Question: Im trying to get my bar chart to display the a simple series of data.
Its displaying the data correctly however it is filling up the grid with zero values of data that does exist between the range.
See the image.
'''
$.plot($('#somediv'), result, {
lines: {
show: false
},
bars: {
barWidth: 12,
horizontal: false,
align: "center",
show: true,
zero:false,
fill:true,
fillColor:'#fefefe',
},
points: {
show: false,
symbol: "circle",
fill: false
},
grid: {
hoverable: true,
backgroundColor: '#fefefe',
borderColor: '#eee',
borderWidth: 1,
clickable: true
},
series: {
lines: {
show: false,
lineWidth: 1
},
shadowSize: 0
},
xaxis: {
mode: null,
},
yaxis: {
min: 0
},
selection: {
mode: "y"
},
});
'''
and here is the data
'''
[{"label":"Sales","data":[["180","23"],["3","12"],["183","10"],["154","5"],["239","4"]]}]
'''
and here is the result in the screenshot.

The data series on the bottom is the product ID, the y axis is the # of Sales of each product
What I want is that each tick shows 1 bar, but I cant understand the documentation from
<URL>
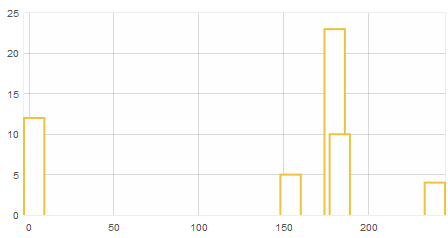
Answer: Flot isn't filling the grid with nulls; it is correctly plotting the x-values - 180, 3, 183, etc. that you gave it. If those values don't actually correspond to positions on an axis, you should simply use 1, 2, 3, ... instead.